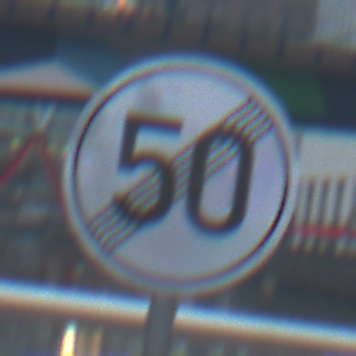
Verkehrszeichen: EndeGeschwindigkeit50
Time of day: MorningAfternoon
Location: Outdoor (Urban)
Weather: PartlyCloudy
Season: NotSpecified
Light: Natural